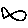
Label: fish